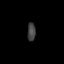
Tissue: prostate
Cell type: T cells
Senescence score: 0.6838
Nuclear area (px): 146
Mean DAPI intensity: 65.514